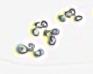
Label: Phaeocystis